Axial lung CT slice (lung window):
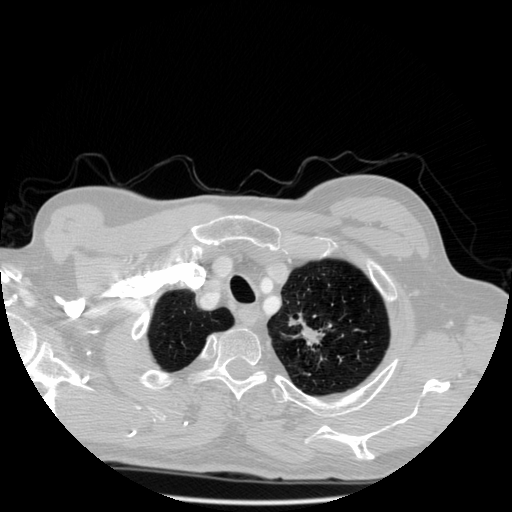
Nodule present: yes
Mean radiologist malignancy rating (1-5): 4.667